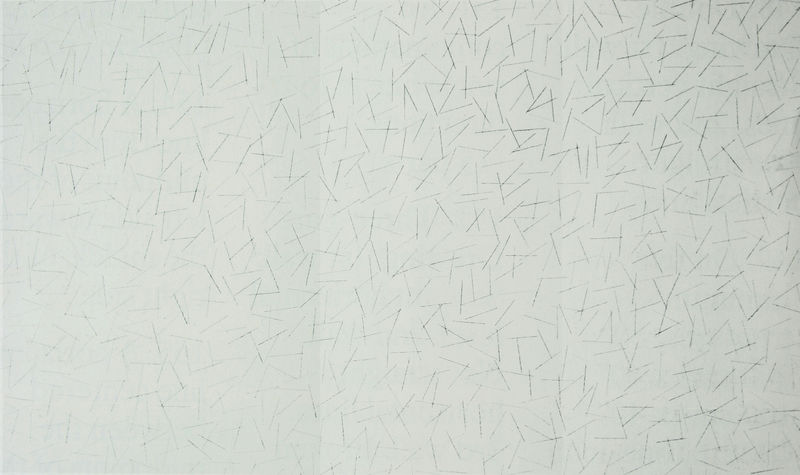
Titel: Ten thousand one-inch (2.5 cm) lines evenly spaced on each of six walls
Künstler: Sol Lewitt
Standort: Varese
Institution: Privatsammlung
Schlagwörter: weiß, komposition, schwarz, zeichnung, muster, wand, rechts, abstrakt, leer, grafik, graphik, monochrom, linien, striche, links, geballt, diagonal, dreiecke, lewitt, mehr, tachismus, sol le witt, weniger